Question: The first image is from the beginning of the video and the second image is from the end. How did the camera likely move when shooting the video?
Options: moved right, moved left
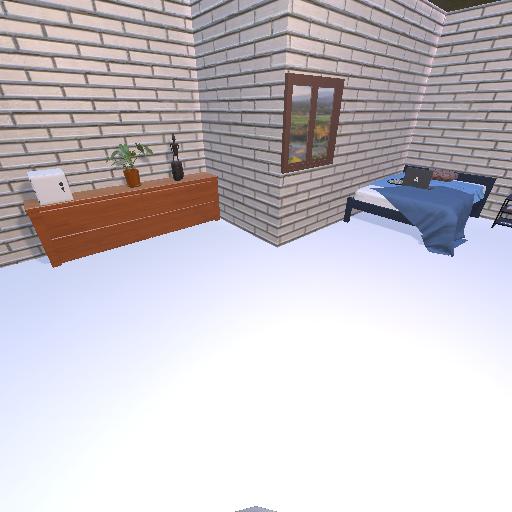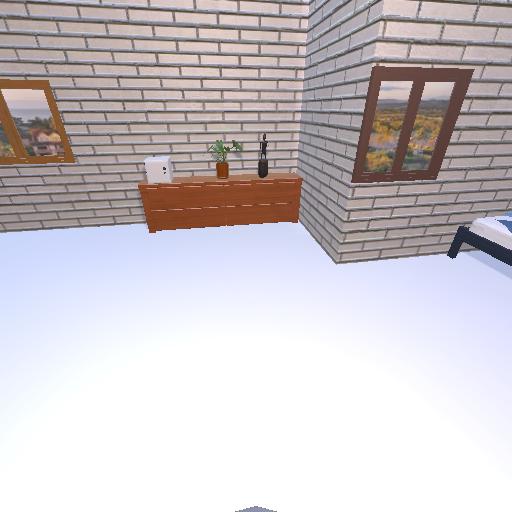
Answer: moved right